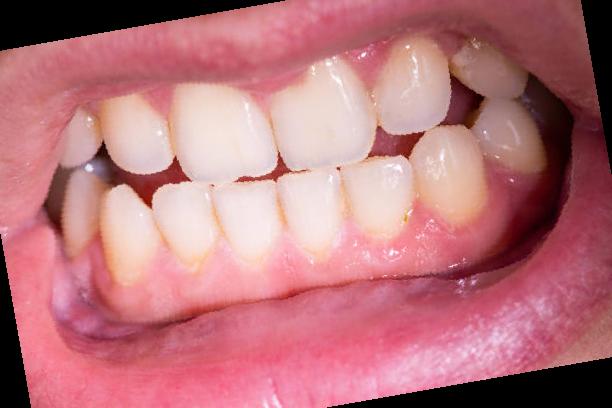
Condition: Gingivitis